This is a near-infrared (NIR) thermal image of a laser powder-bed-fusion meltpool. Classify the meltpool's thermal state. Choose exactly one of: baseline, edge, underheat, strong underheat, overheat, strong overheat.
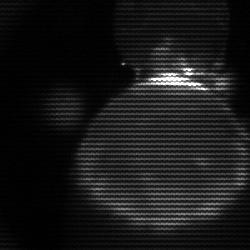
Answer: edge